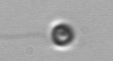
Label: flagellate